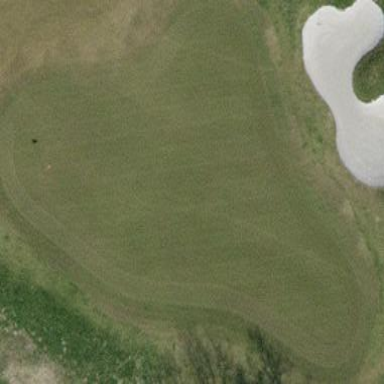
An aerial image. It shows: Green golf area with grass land use.